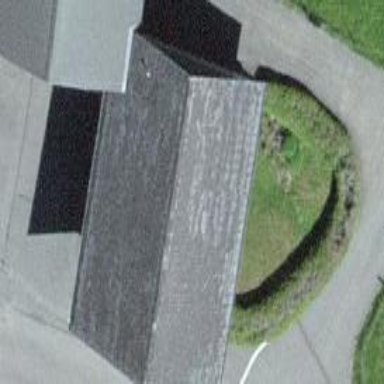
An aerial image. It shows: Residential building.